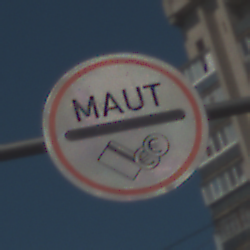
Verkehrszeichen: MautflichtigeStrecke
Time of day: Midday
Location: Outdoor (Urban)
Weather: Clear
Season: NotSpecified
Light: Natural